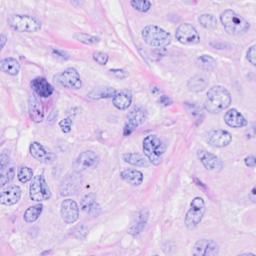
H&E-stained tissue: Breast